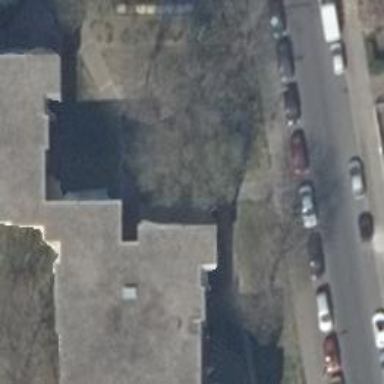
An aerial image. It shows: Apartment building with flat roof.